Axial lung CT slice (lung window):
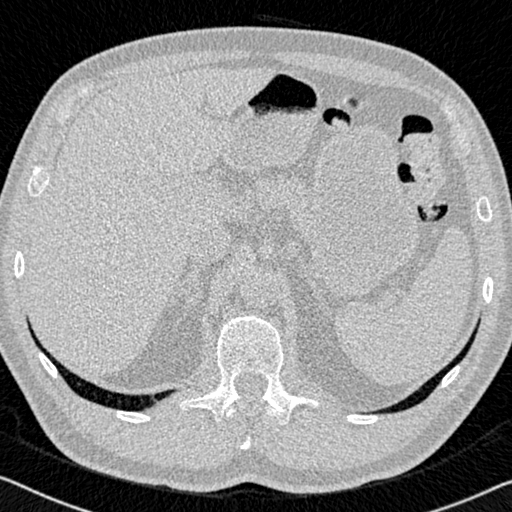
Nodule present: no